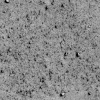
Atmospheric dust classification: not_dusty